Question: I have a ProgressBar.
It works ok but I need to show the max value and the current value.
They are not there.
Do I need to change to a ProgressDialog?
Clarification:
I am showing a ProgressBar.
The bar comes up perfectly but I want the numbers to appear as well.
So, for example, it the max is 1000 the current point is 300 then I want 1000 to appear and the end of the bar and 300 to appear somewhere on the bar or just below it.
I am using this class as the List Adaptor for the filling of an ListView.
The line displayed depends on the type of data in the Array of "awards".
When doing a ProgressBar it appears without the numbers.
Code:
'''
private class AwardsAdapter extends ArrayAdapter <AwardItem>{
private ArrayList<AwardItem> awards = new ArrayList<AwardItem>();
public AwardsAdapter(Context context, int textViewResourceId, ArrayList<AwardItem> awards) {
super(context, textViewResourceId,awards);
this.awards = awards;
// TODO Auto-generated constructor stub
}
public View getView(int position, View convertView, ViewGroup parent) {
View v = convertView;
if (v == null) {
LayoutInflater vi = (LayoutInflater)AwardsActivity.this.getSystemService(Context.LAYOUT_INFLATER_SERVICE);
v = vi.inflate(R.layout.awards_row, parent, false);
}
AwardItem award = awards.get(position);
ProgressBar pb = (ProgressBar) v.findViewById(R.id.pgbAwardProgress);
if(award.award_type == PROGRESSIVE) {
pb.setVisibility(View.VISIBLE);
pb.setMax(award.requirement);
pb.setProgress(award.current_amount);
pb.setIndeterminate(false);
} else {
pb.setVisibility(View.GONE);
}
((TextView) v.findViewById(R.id.tvwShortMessage)).
setText(MessageBuilder.buildMessage(AwardsActivity.this, award.award_text,
Integer.valueOf(award.requirement).toString()));
return v;
}
}
'''
Layout
'''
<RelativeLayout xmlns:android="http://schemas.android.com/apk/res/android"
android:layout_width="fill_parent"
android:layout_height="wrap_content">
<TextView android:id="@+id/tvwShortMessage"
android:typeface="sans"
android:textSize="14sp"
android:textStyle="italic"
android:layout_width="wrap_content"
android:layout_height="wrap_content"/>
<TextView android:id="@+id/tvwLongMessage"
android:typeface="sans"
android:textSize="14sp"
android:textStyle="italic"
android:layout_width="wrap_content"
android:layout_height="wrap_content"
android:layout_below="@id/tvwShortMessage"/>
<LinearLayout
android:layout_width="fill_parent"
android:layout_height="wrap_content"
android:layout_marginBottom="15dp"
android:layout_below="@id/tvwLongMessage">
<ProgressBar
android:id="@+id/pgbAwardProgress"
android:layout_width="fill_parent"
android:layout_height="wrap_content"
style="?android:attr/progressBarStyleHorizontal"
android:layout_marginRight="5dp"
android:layout_marginTop="5dp"
android:layout_marginBottom="15dp"
android:layout_alignParentTop="true"/>
</LinearLayout>
</RelativeLayout>
'''
This is the final screen.
It is a list of a series of tasks and their progress so far.
Each "line" is a separate progressbar.

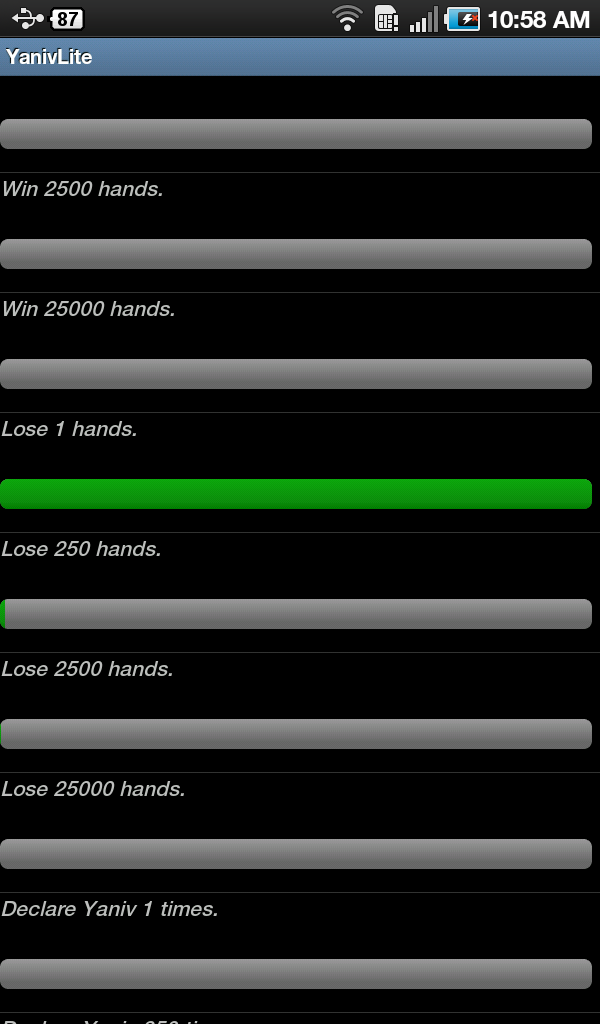
Answer: Why dont you just add the text manually, it seems like a much simple approach, I placed it where ever I wanted here, but you can just change the layout to what your need are.
Sorry if there are any mistakes in the code, I didnt run this.
XML:
'''
<RelativeLayout xmlns:android="http://schemas.android.com/apk/res/android"
android:layout_width="fill_parent"
android:layout_height="wrap_content">
<TextView android:id="@+id/tvwShortMessage"
android:typeface="sans"
android:textSize="14sp"
android:textStyle="italic"
android:layout_width="wrap_content"
android:layout_height="wrap_content"/>
<TextView android:id="@+id/tvwLongMessage"
android:typeface="sans"
android:textSize="14sp"
android:textStyle="italic"
android:layout_width="wrap_content"
android:layout_height="wrap_content"
android:layout_below="@id/tvwShortMessage"/>
<LinearLayout
android:layout_width="fill_parent"
android:layout_height="wrap_content"
android:layout_marginBottom="15dp"
android:layout_below="@id/tvwLongMessage">
<ProgressBar
android:id="@+id/pgbAwardProgress"
android:layout_width="fill_parent"
android:layout_height="wrap_content"
style="?android:attr/progressBarStyleHorizontal"
android:layout_marginRight="5dp"
android:layout_marginTop="5dp"
android:layout_marginBottom="15dp"
android:layout_alignParentTop="true"/>
</LinearLayout>
<TextView android:id="@+id/pgbAwardProgressText"
android:typeface="sans"
android:textSize="14sp"
android:textStyle="italic"
android:layout_width="wrap_content"
android:layout_height="wrap_content"
android:layout_below="@+id/pgbAwardProgress"
android:layout_alignParentRight="true"
android:visibility="gone"/>
</RelativeLayout>
'''
Class:
'''
private class AwardsAdapter extends ArrayAdapter <AwardItem>{
private ArrayList<AwardItem> awards = new ArrayList<AwardItem>();
public AwardsAdapter(Context context, int textViewResourceId, ArrayList<AwardItem> awards) {
super(context, textViewResourceId,awards);
this.awards = awards;
// TODO Auto-generated constructor stub
}
public View getView(int position, View convertView, ViewGroup parent) {
View v = convertView;
if (v == null) {
LayoutInflater vi = (LayoutInflater)AwardsActivity.this.getSystemService(Context.LAYOUT_INFLATER_SERVICE);
v = vi.inflate(R.layout.awards_row, parent, false);
}
AwardItem award = awards.get(position);
ProgressBar pb = (ProgressBar) v.findViewById(R.id.pgbAwardProgress);
if(award.award_type == PROGRESSIVE) {
pb.setVisibility(View.VISIBLE);
pb.setMax(award.requirement);
pb.setProgress(award.current_amount);
pb.setIndeterminate(false);
TextView progressText = ((TextView) v.findViewById(R.id.pgbAwardProgressText));
progressText.setVisibility(View.VISIBLE);
progressText.setText(award.current_amount+"/"+award.requirement);
} else {
pb.setVisibility(View.GONE);
}
((TextView) v.findViewById(R.id.tvwShortMessage)).
setText(MessageBuilder.buildMessage(AwardsActivity.this, award.award_text,
Integer.valueOf(award.requirement).toString()));
return v;
}
}
'''